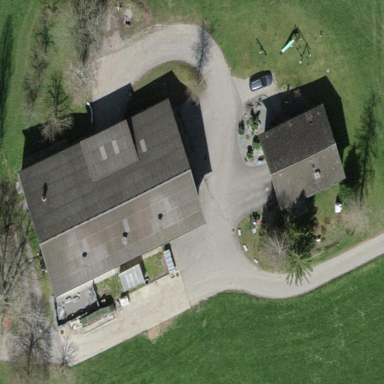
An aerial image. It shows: Farmyard area.